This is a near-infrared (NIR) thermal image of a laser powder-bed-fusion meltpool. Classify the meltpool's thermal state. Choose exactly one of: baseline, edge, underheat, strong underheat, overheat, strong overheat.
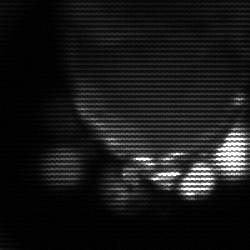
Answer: edge